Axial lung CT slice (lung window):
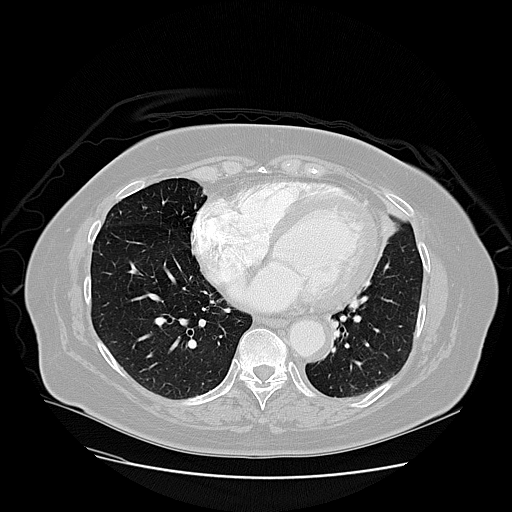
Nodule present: no